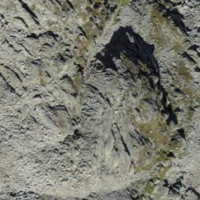
EUNIS habitat code: 48
Species observed at this site:
Prunella collaris
Phoenicurus ochruros
Ptyonoprogne rupestris